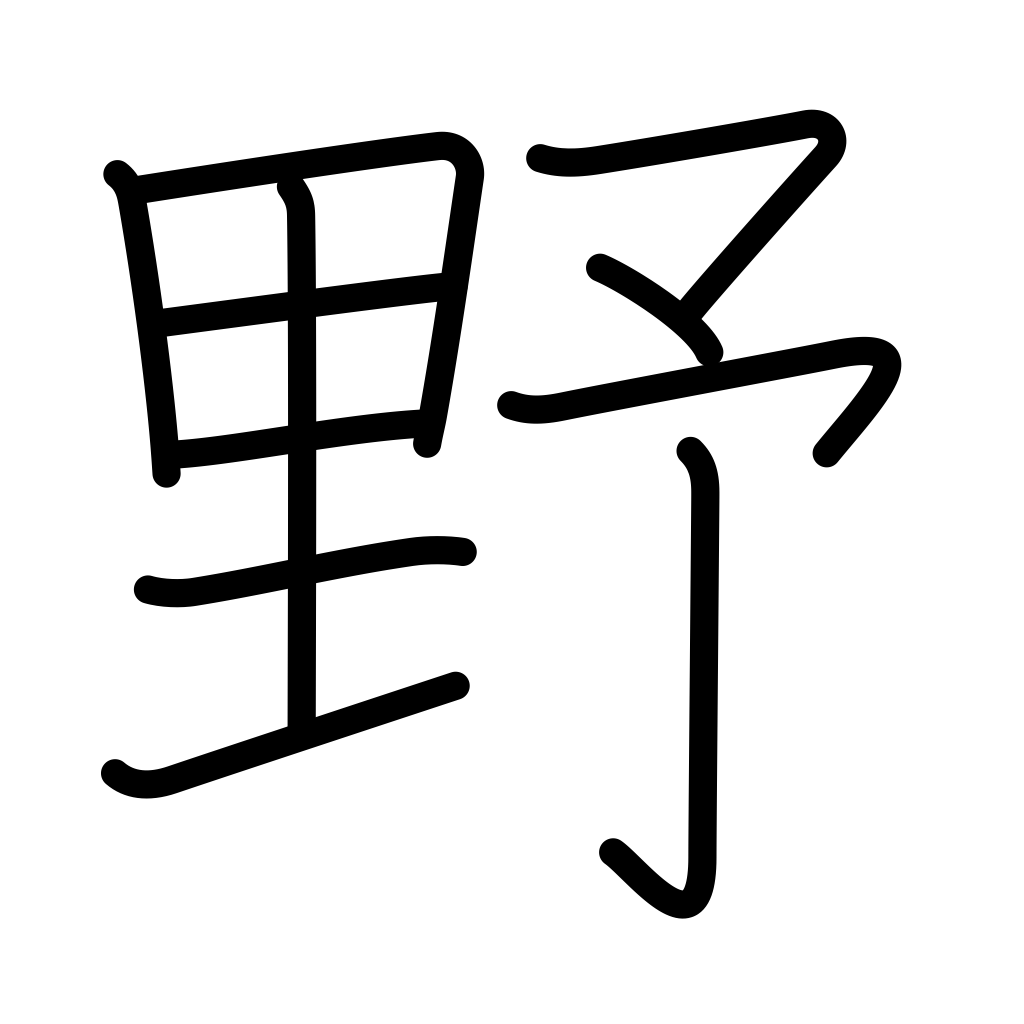
Meaning: plains, field, rustic, civilian life